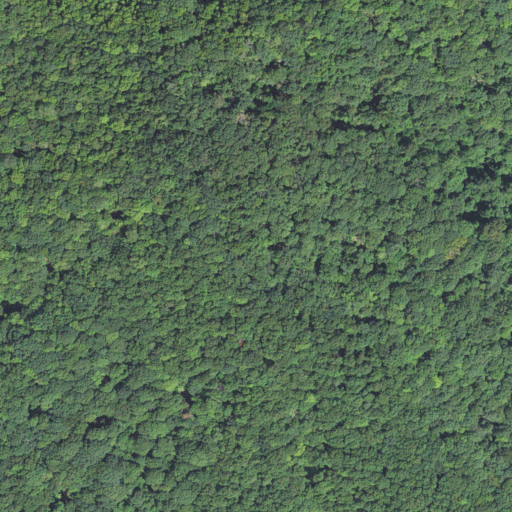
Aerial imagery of ridge(s) in North Carolina named Shuckstack Ridge containing deciduous forest and mixed forest